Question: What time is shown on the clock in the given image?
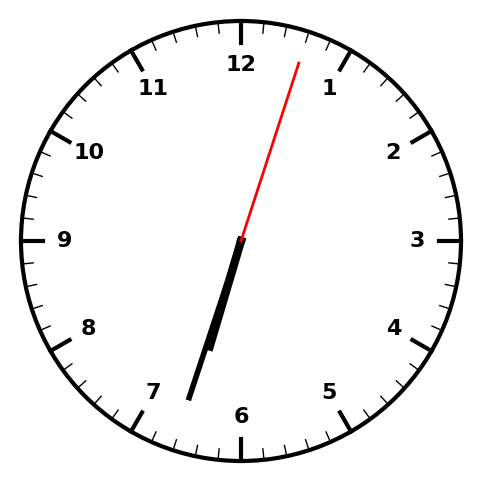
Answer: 06:33:03